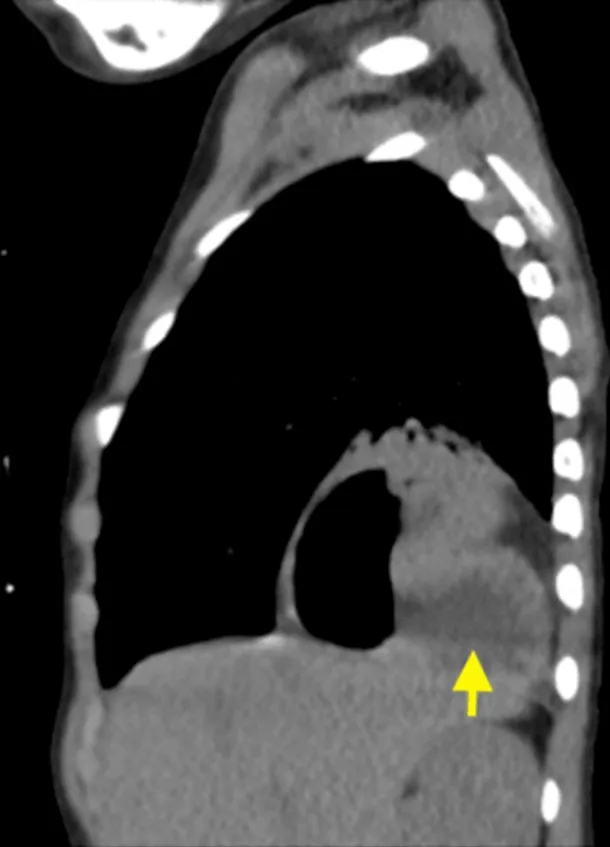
CT chest showed right posterior medial diaphragmatic defect with small bowel and stomach seen herniating into the chest (right diaphragmatic hernia).
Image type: radiology (ct)